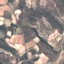
Label: HerbaceousVegetation